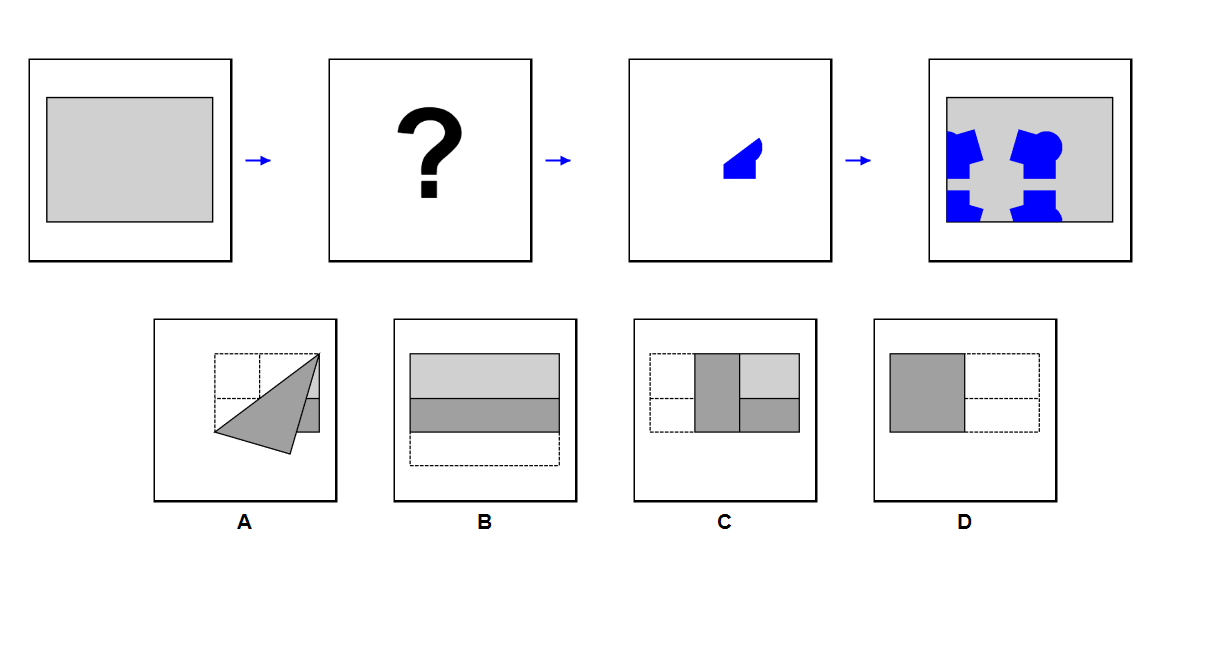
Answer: D